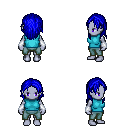
a pixel art fantasy rpg character, female body template, dark elf, purple skin, teal sleeveless shirt, teal pants, blue long hairstyle, white cloth bracers, four views (front, back, left, right), 2x2 character sprite sheet, small pixel art, hard edges, no anti-aliasing